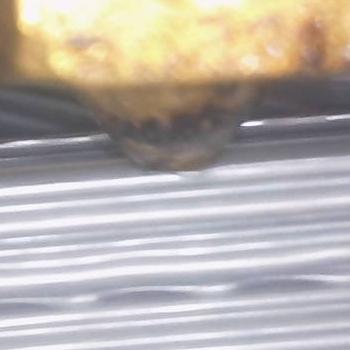
Flow rate: 300%